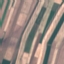
Label: AnnualCrop